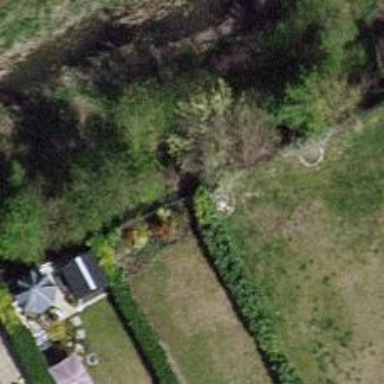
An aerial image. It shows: Hedge acting as barrier.